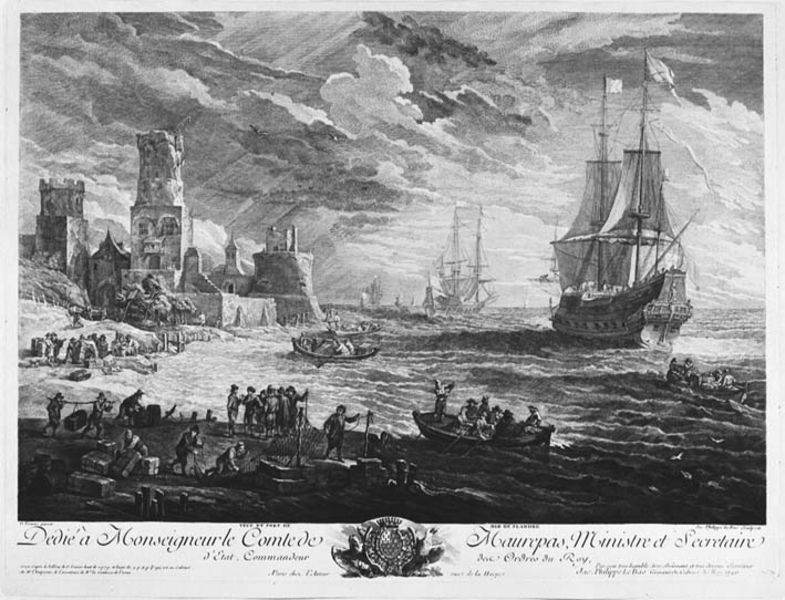
Titel: Veue et port de mer de Flandre
Künstler: Jacques-Philippe Lebas
Standort: Karlsruhe
Institution: Staatliche Kunsthalle Karlsruhe
Schlagwörter: dunkel, gewitter, himmel, mann, meer, schatten, wasser, weiß, wolken, landschaft, menschen, see, stadt, ufer, frankreich, grau, hell, holz, männer, schwarz, zeichnung, gebäude, schloss, wolke, leute, tragen, bild, wind, kirche, sonne, land, händler, boot, boote, handel, ruder, turm, spanien, gischt, küste, schiff, schiffe, schrift, segel, segelschiffe, strand, welle, wellen, düster, fahnen, kisten, ort, fahne, fischer, mast, netze, segelschiff, gepäck, dorf, grafik, graphik, arbeiter, entladen, französisch, hafen, ladung, kai, masten, abfahrt, brandung, flut, fluten, krieg, landung, schlacht, seestück, sturm, unwetter, wehen, wetter, ruderboot, rudern, stimmung, anlegen, bucht, befestigung, ozean, regen, ruine, burg, heimat, türme, strahlen, gestade, leuchtturm, fracht, festung, druck, schwarz-weiss, radierung, stich, titel, seite, widmung, text, plakat, seefahrt, gemäuer, wappen, rau, elend, krieger, sonnenschein, sonnenstrahlen, stadtmauer, einfahrt, fischerei, kapitän, ankunft, flotte, löschen, kupferstich, träger, heroisch, netz, ablegen, lager, ware, ankommen, lasten, ruderboote, hafenstadt, einlaufen, stick, beiboot, pakete, besatzung, dor, haafen, zweimaster, schifffahrt, zitadelle, kolonien, bot, wolkenbruch, dreimaster, waren, strandgut, galeere, columbus, fischernetz, spanier, strum, pirat, betrübt, ballen, kogge, bitter, porto, wolken#, bastei, schiffen, monseigneurle, ministre, maurepas, rückwind, seeunfall, ksiten, hkupferstich